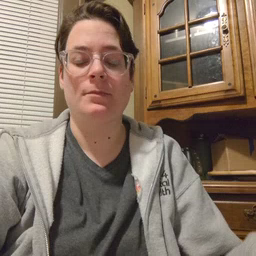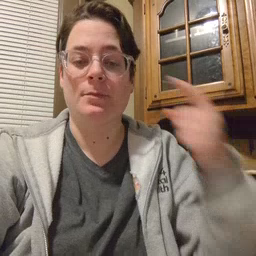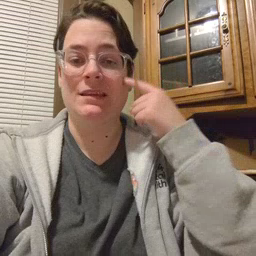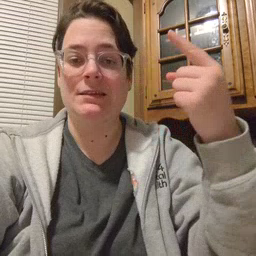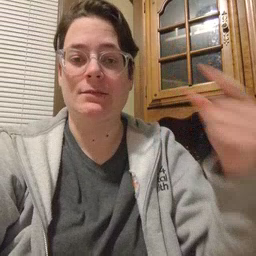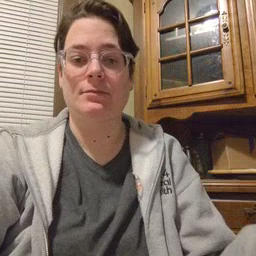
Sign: penny